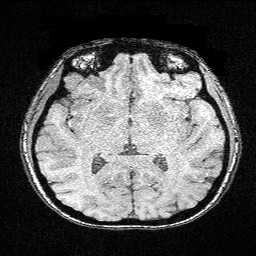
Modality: FLASH
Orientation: coronal
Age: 23
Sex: female